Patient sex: M
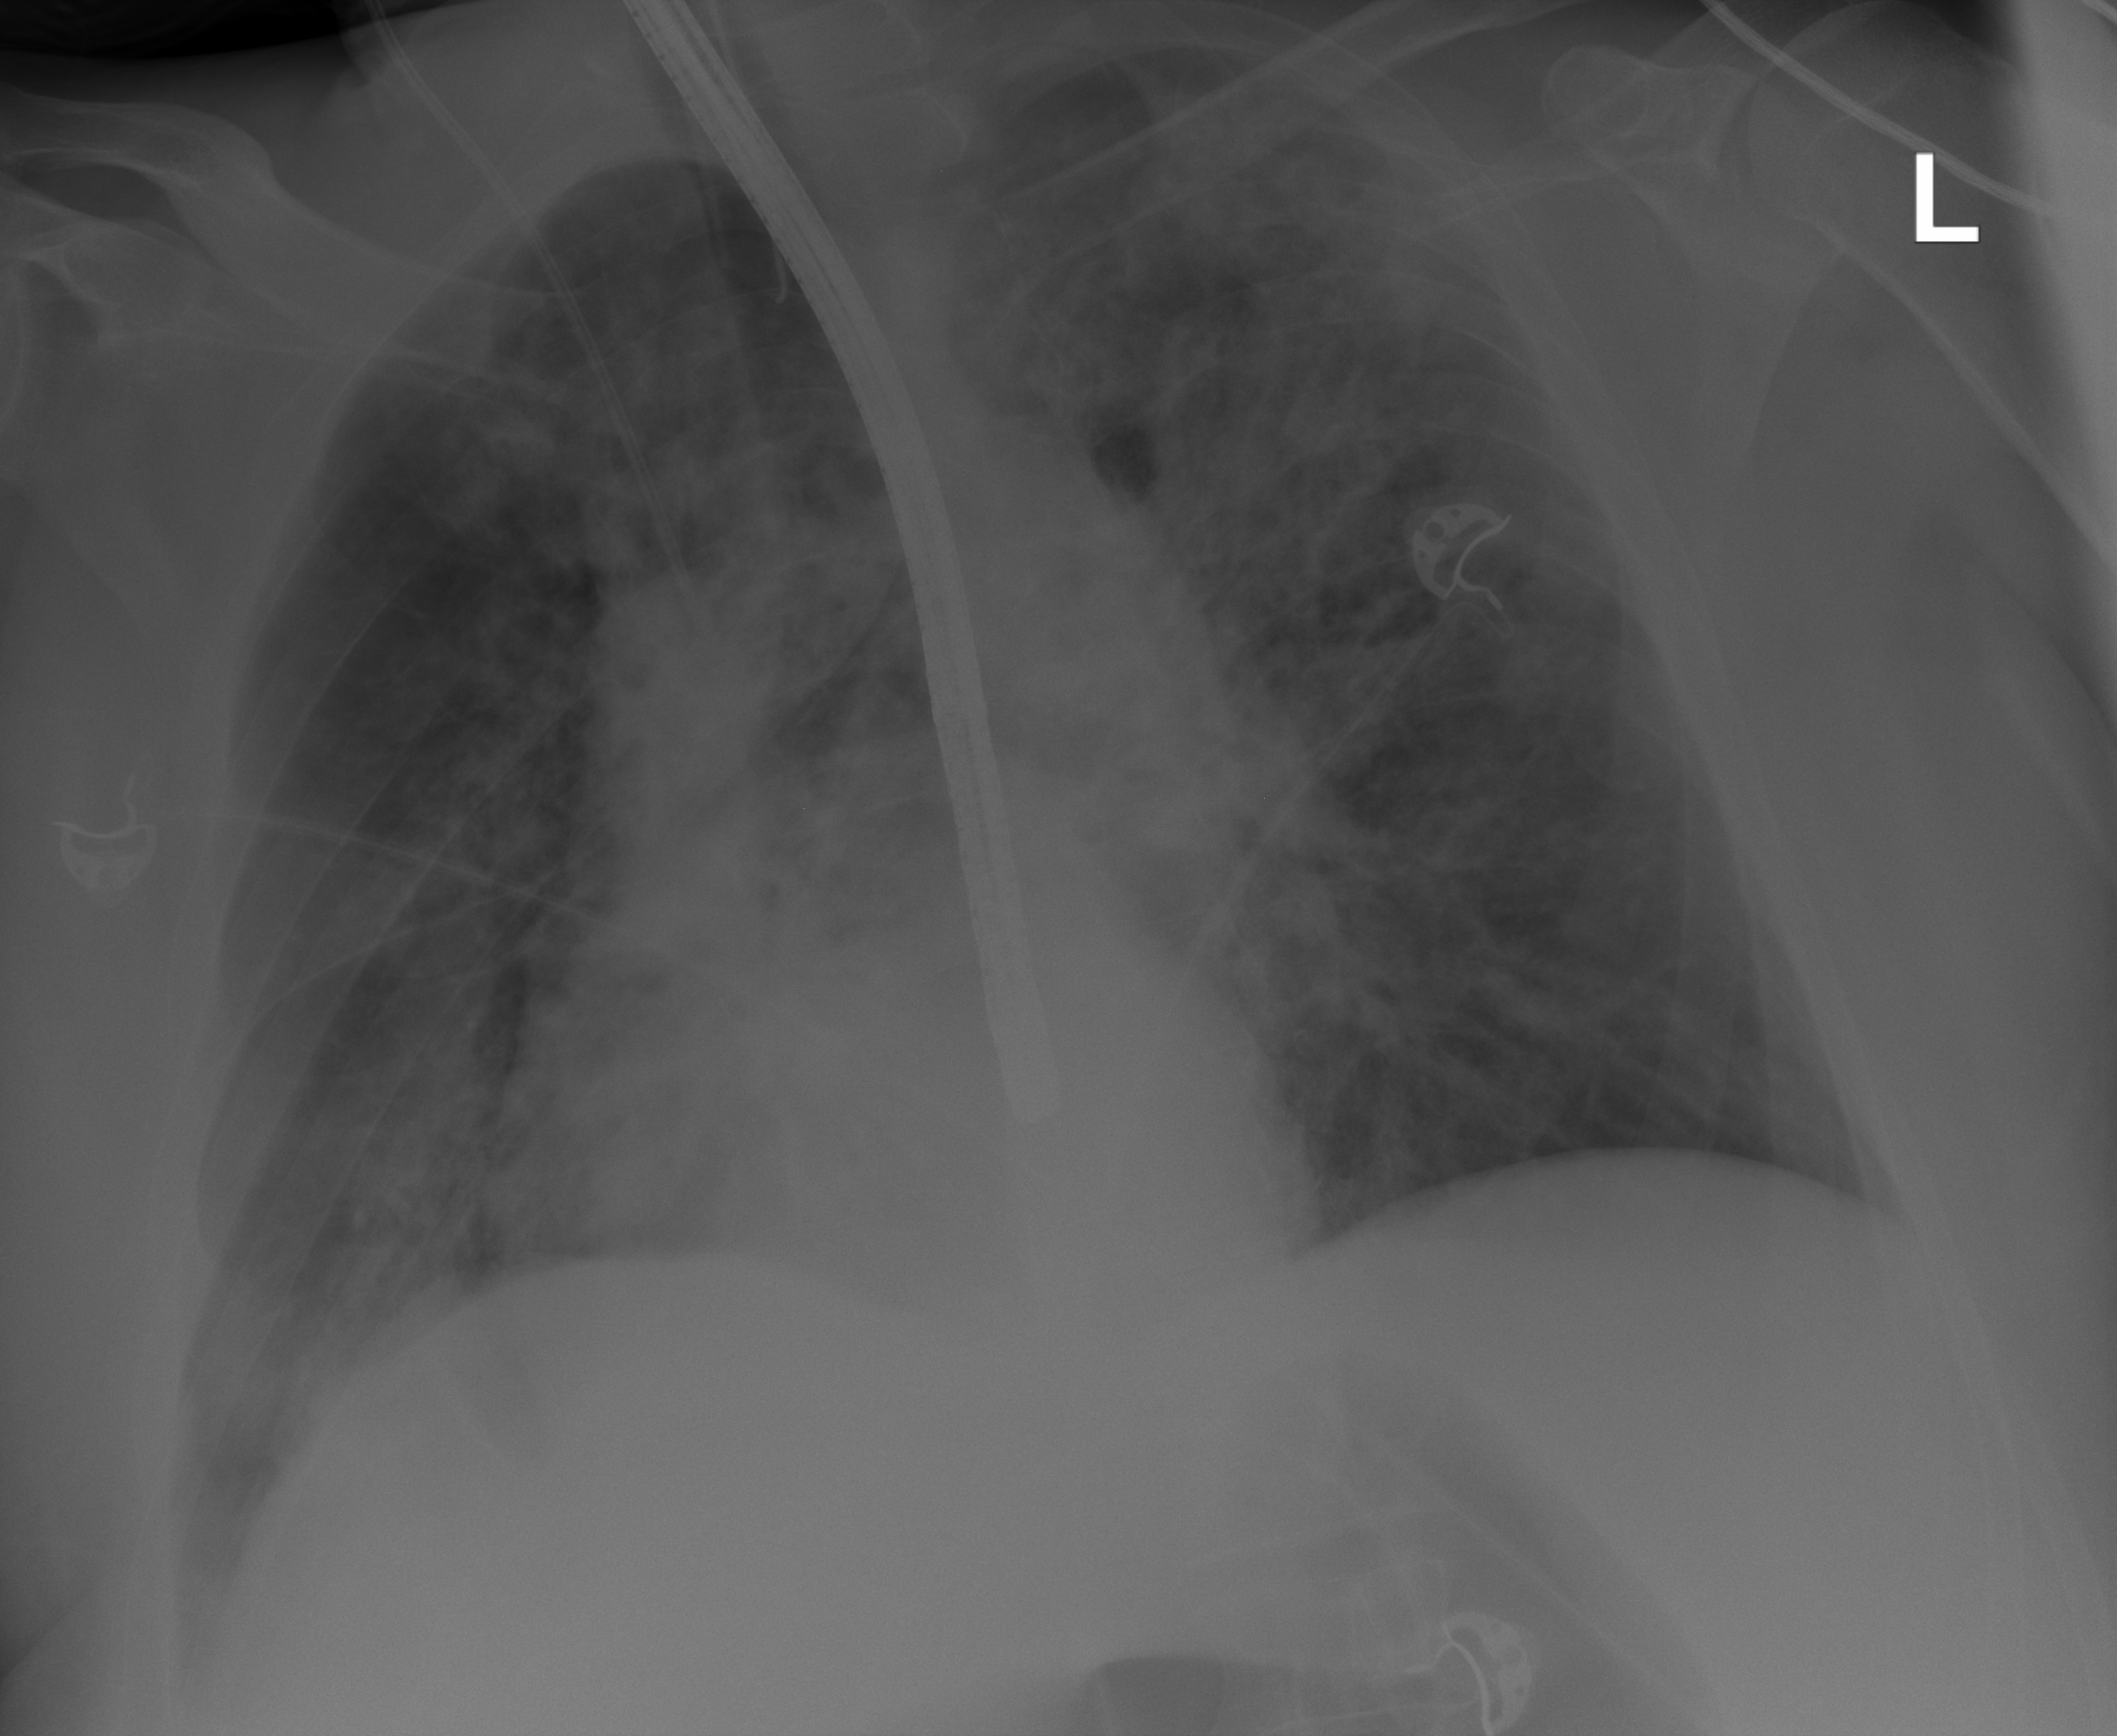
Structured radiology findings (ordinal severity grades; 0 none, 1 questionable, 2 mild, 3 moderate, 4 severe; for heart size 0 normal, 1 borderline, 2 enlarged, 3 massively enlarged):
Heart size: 2
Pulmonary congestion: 2
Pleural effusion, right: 2
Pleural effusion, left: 0
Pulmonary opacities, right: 3
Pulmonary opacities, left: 3
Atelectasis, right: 2
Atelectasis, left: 0